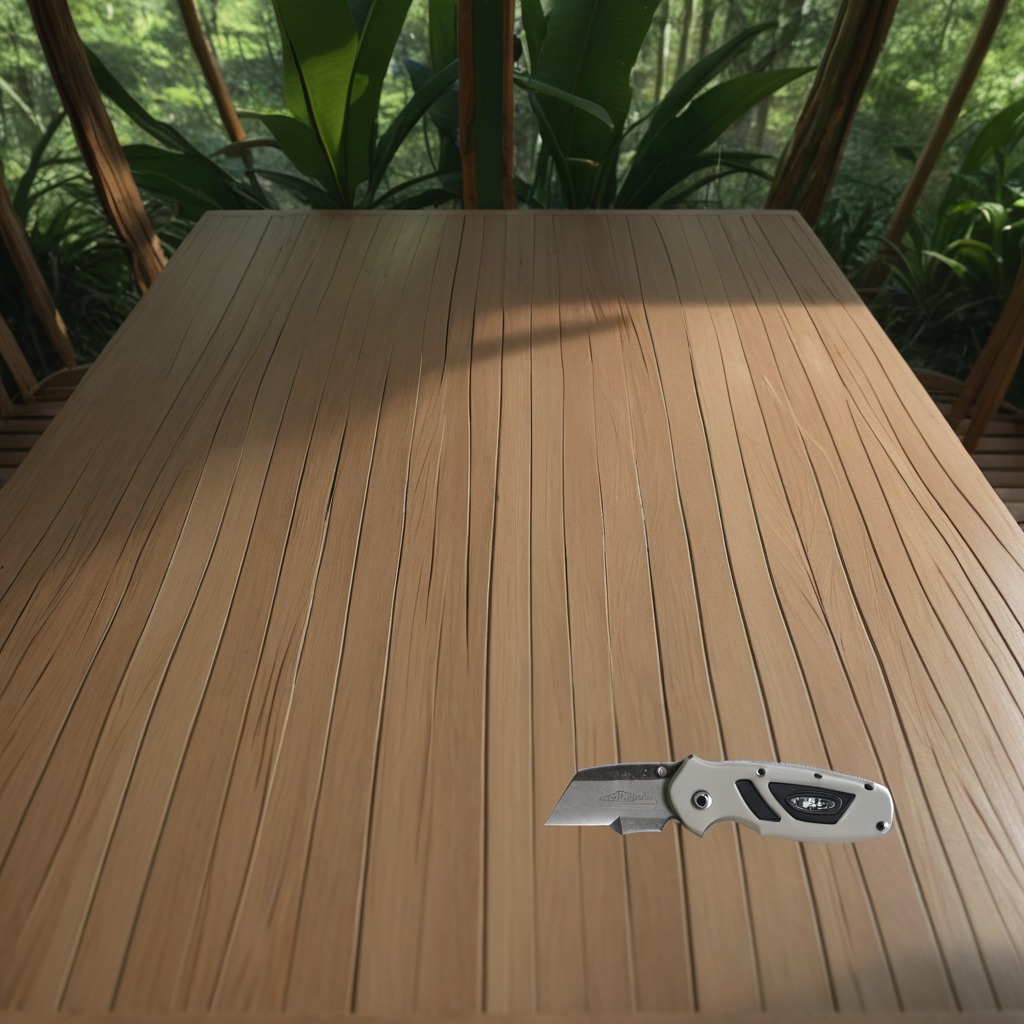
A utility knife lying on a clean wooden table inside a jungle field workshop tent humid ambient light worn but